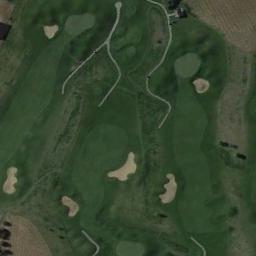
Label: golf_course